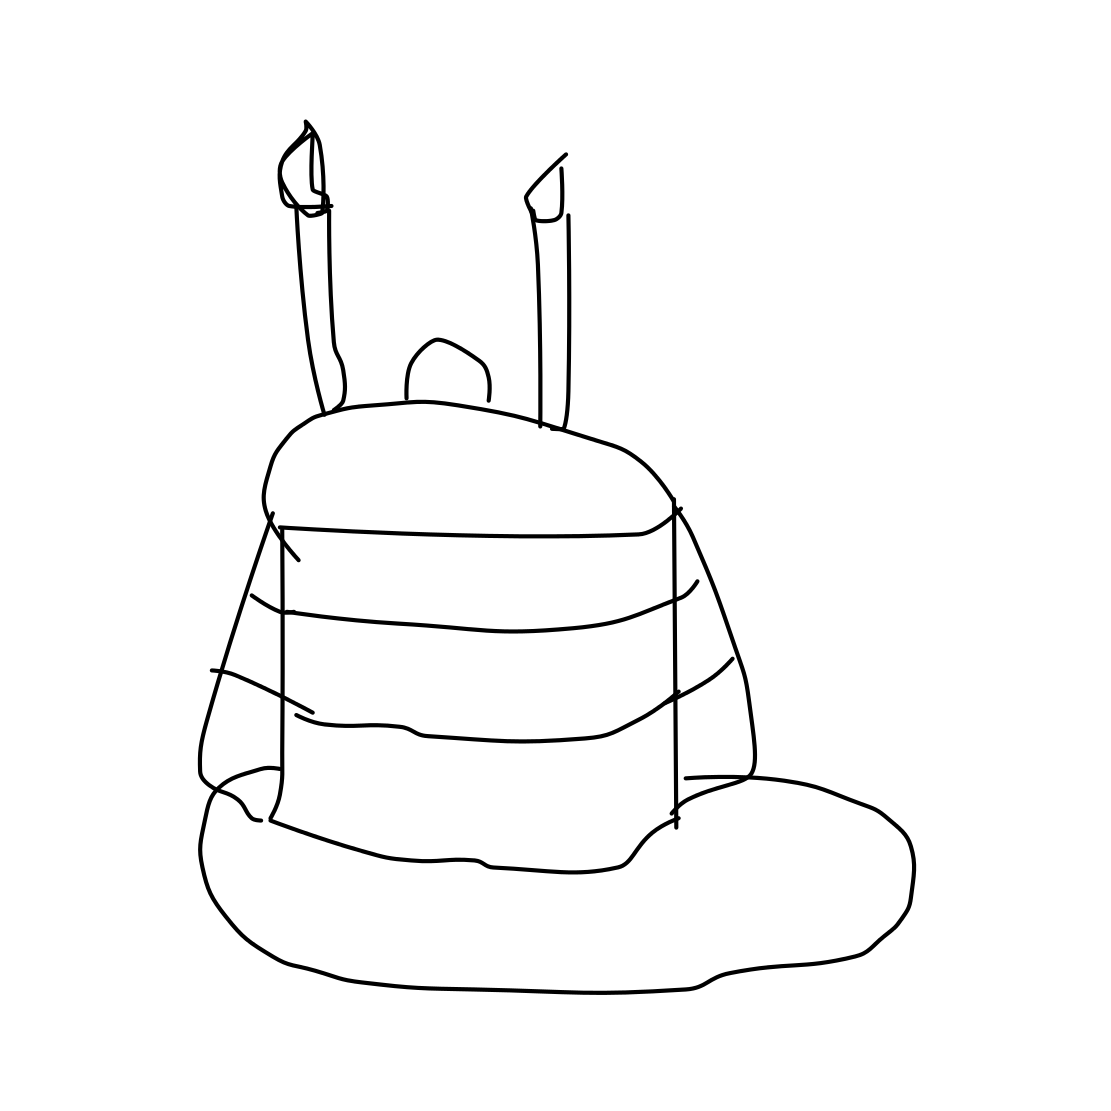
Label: cake